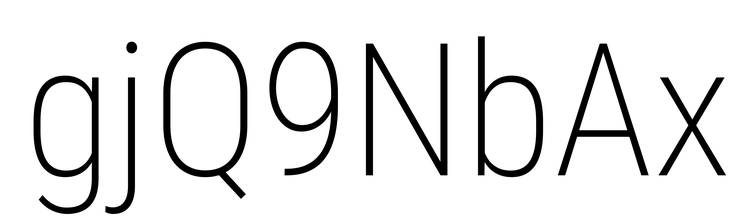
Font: Roboto_Condensed_ExtraLight